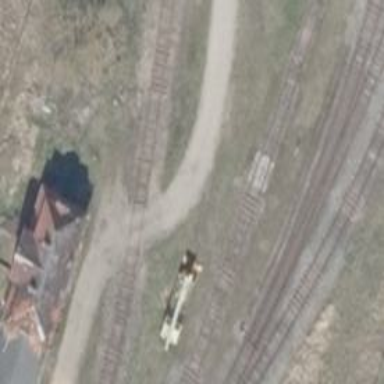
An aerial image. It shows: Level crossing along the railway.